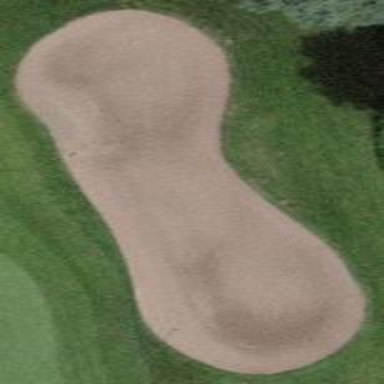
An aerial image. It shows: Bunker on golf course.